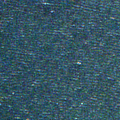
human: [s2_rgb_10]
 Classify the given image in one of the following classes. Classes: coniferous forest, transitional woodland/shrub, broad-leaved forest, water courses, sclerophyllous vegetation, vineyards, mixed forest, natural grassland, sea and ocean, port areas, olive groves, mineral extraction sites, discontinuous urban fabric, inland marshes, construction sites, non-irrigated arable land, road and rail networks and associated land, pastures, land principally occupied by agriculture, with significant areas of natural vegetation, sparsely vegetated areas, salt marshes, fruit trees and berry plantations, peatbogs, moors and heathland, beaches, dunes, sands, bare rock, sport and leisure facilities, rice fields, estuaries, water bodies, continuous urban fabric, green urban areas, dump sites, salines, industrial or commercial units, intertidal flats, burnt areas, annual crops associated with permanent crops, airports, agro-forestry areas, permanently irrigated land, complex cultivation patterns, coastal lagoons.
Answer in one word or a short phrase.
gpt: sea and ocean